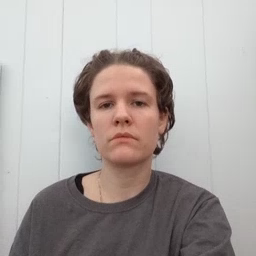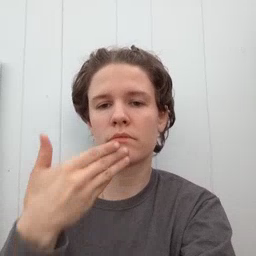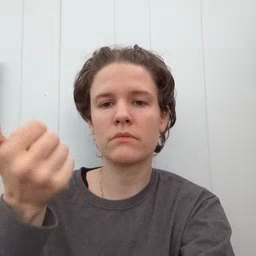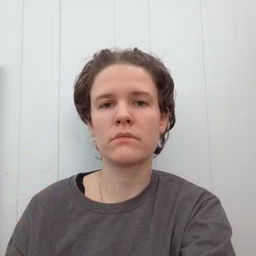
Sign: better